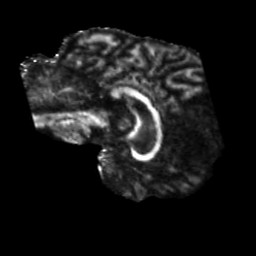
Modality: FA
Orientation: sagittal
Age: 53
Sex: male
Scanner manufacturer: siemens
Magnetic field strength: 3 T
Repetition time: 5.25 s
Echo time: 0.08 s